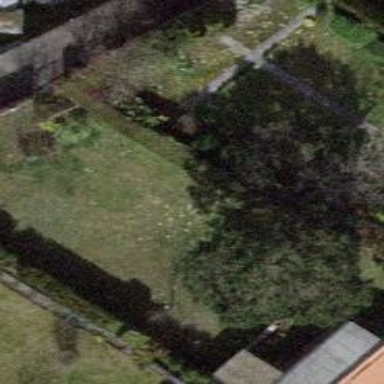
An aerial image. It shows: Garden enclosed by fence.